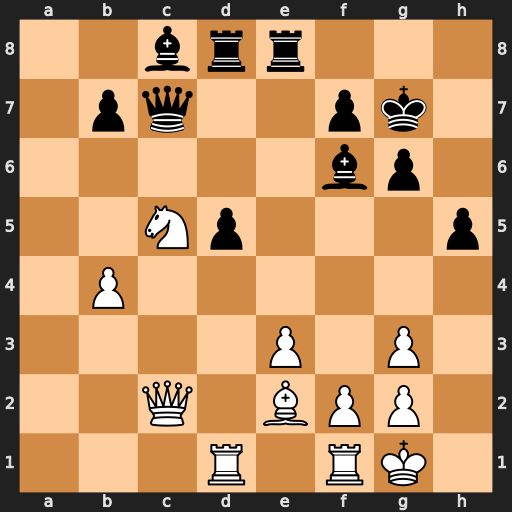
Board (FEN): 2brr3/1pq2pk1/5bp1/2Np3p/1P6/4P1P1/2Q1BPP1/3R1RK1
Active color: w
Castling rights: -
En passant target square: -
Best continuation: Ne6+ Rxe6 Qxc7